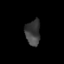
Tissue: lung
Cell type: Fibroblasts
Senescence score: 0.1669
Nuclear area (px): 370
Mean DAPI intensity: 60.559